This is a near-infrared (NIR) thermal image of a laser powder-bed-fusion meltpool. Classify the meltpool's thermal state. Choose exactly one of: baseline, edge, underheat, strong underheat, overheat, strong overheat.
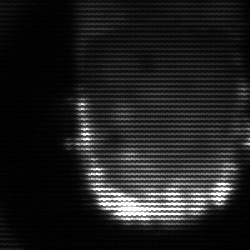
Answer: baseline